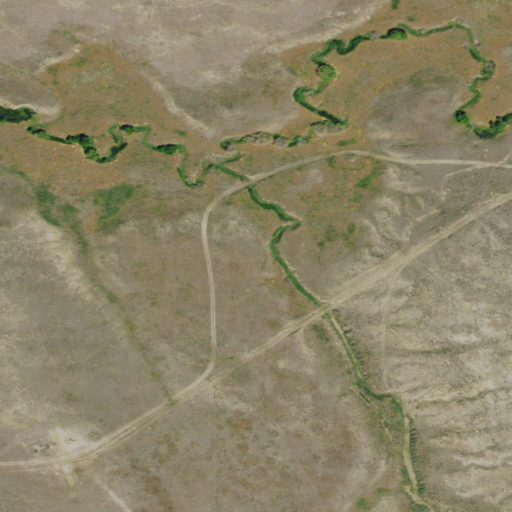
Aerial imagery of valley in Montana named Tidwell Draw containing grassland and shrub